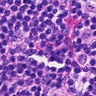
Metastatic tissue present: no